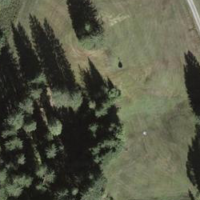
EUNIS habitat code: 44
Species observed at this site:
Calluna vulgaris